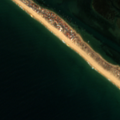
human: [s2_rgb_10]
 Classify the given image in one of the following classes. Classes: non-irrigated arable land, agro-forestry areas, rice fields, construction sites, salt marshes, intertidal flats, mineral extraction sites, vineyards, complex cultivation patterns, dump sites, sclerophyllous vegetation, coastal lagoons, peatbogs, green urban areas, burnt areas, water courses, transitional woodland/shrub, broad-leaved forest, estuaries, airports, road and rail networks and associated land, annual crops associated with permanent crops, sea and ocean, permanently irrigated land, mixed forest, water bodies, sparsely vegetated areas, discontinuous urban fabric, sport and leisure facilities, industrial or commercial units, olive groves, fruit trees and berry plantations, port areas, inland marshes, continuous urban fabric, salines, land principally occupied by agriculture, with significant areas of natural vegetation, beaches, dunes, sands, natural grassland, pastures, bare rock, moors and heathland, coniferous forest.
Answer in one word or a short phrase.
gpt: beaches, dunes, sands, salt marshes, coastal lagoons, sea and ocean